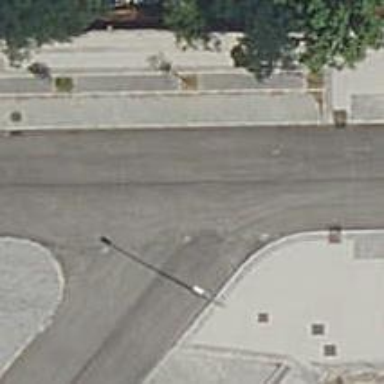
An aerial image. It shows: Residential road with sidewalk on the left side.